Interaction volume radius: 5 \u00c5
Interaction volume height: 10 \u00c5
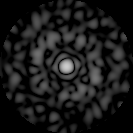
Disorder parameter: 0.8085